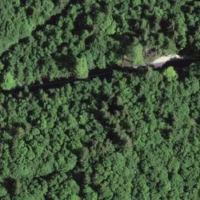
EUNIS habitat code: 41
Species observed at this site:
Cardamine heptaphylla